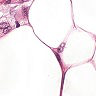
Metastatic tissue present: yes